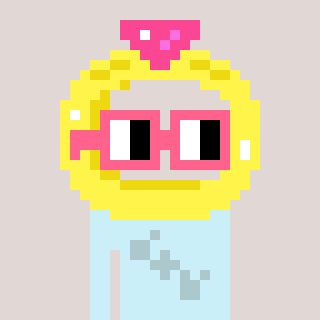
a pixel art character with square pink glasses, a ring-shaped head and a cold-colored body on a warm background